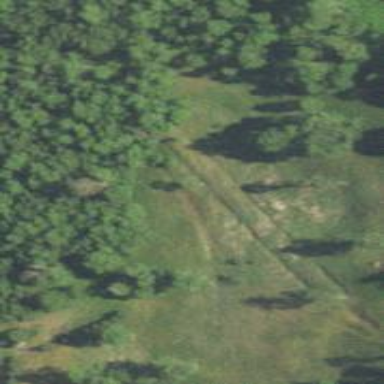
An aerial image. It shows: Abandoned railway with historical significance.